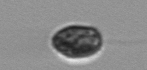
Label: Pseudochattonella_farcimen